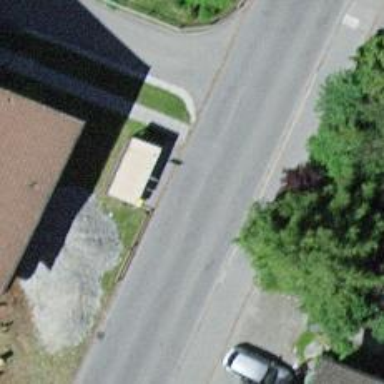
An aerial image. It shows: Bus stop with shelter. It is platform for public transport.